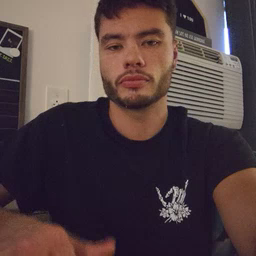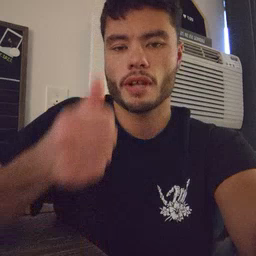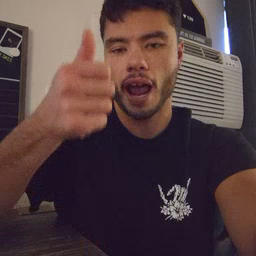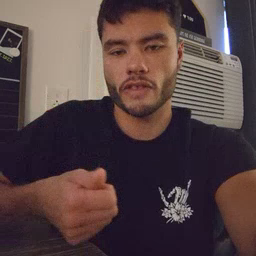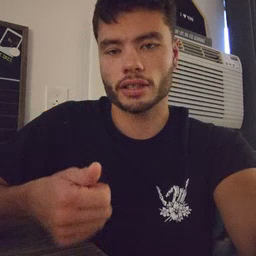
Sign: every